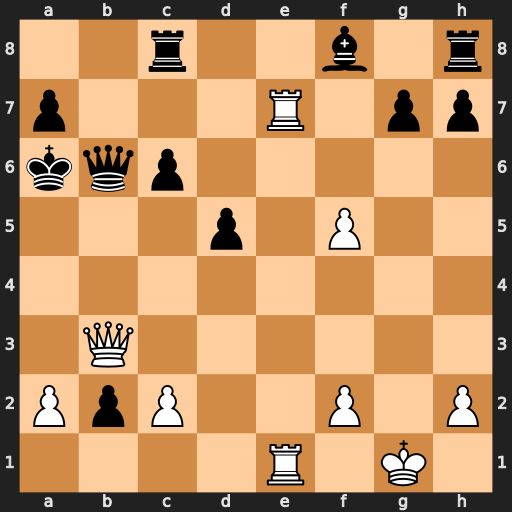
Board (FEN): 2r2b1r/p3R1pp/kqp5/3p1P2/8/1Q6/PpP2P1P/4R1K1
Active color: w
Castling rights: -
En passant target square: -
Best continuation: Qa4+ Qa5 Rxa7+ Kxa7 Qxa5+